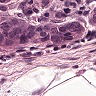
Metastatic tissue present: yes